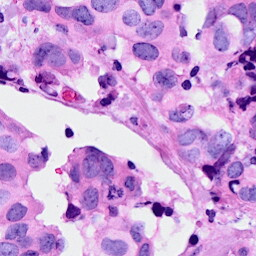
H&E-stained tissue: Breast